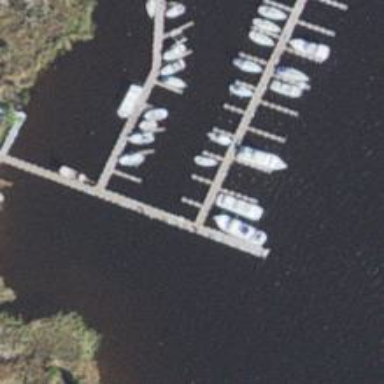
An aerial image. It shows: Pier with mooring facilities.